Field crop: maize
Growth stage: 2
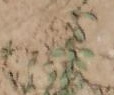
Species: convolvulus